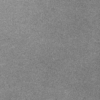
Label: dusty